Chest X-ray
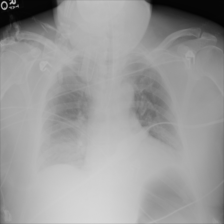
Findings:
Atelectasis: negative
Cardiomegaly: negative
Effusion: negative
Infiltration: negative
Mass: negative
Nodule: negative
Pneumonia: negative
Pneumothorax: negative
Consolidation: negative
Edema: negative
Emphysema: negative
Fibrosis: negative
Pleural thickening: negative
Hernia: negative